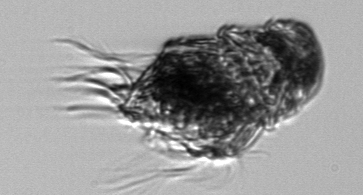
Label: Laboea_strobila